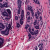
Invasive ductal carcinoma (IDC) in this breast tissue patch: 0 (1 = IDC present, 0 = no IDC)